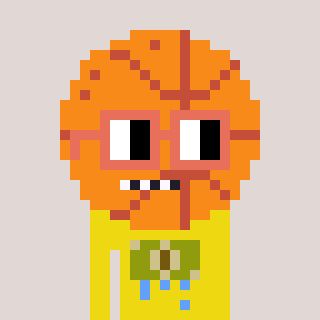
a pixel art character with square orange glasses, a basketball-shaped head and a yellow-colored body on a warm background